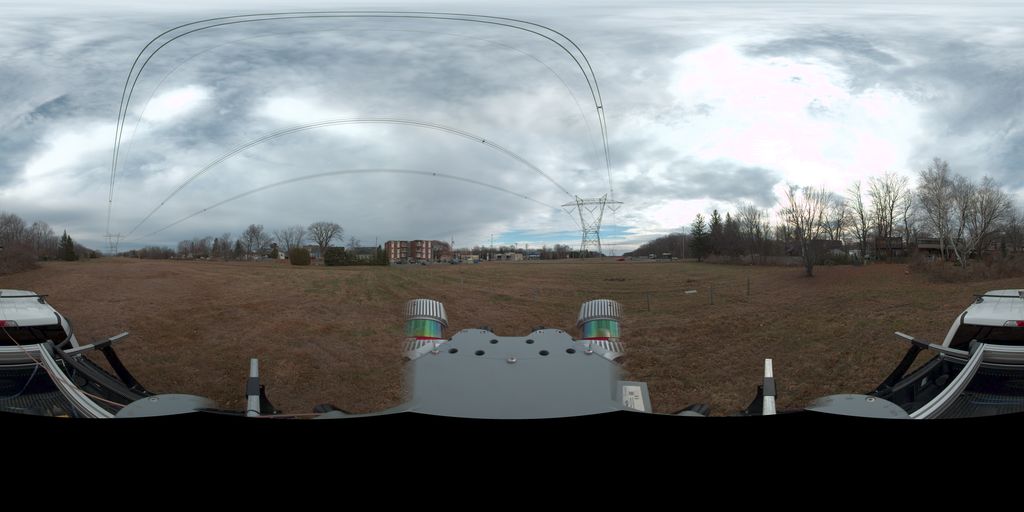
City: quebec_city